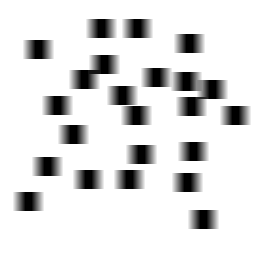
Squares: 23
Triangles: 0
Stars: 0
Total shapes: 23